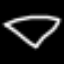
Label: diamond